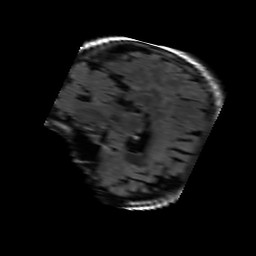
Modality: FLAIR
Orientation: sagittal
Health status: ill
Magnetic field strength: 3 T